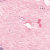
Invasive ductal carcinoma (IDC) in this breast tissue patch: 0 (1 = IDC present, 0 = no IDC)